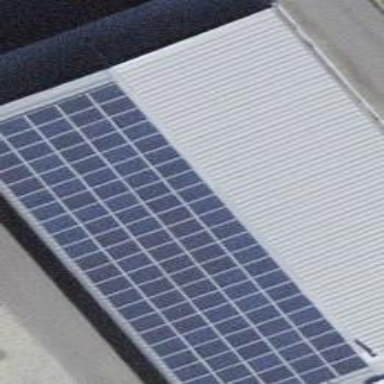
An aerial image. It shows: Solar power generator using photovoltaic method with solar photovoltaic panel types.